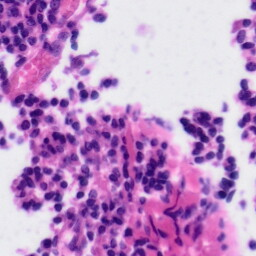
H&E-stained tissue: Tonsil